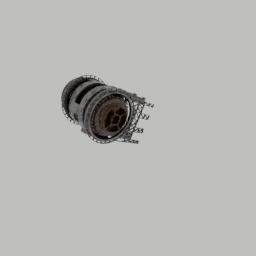
Label: mechanical